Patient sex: M
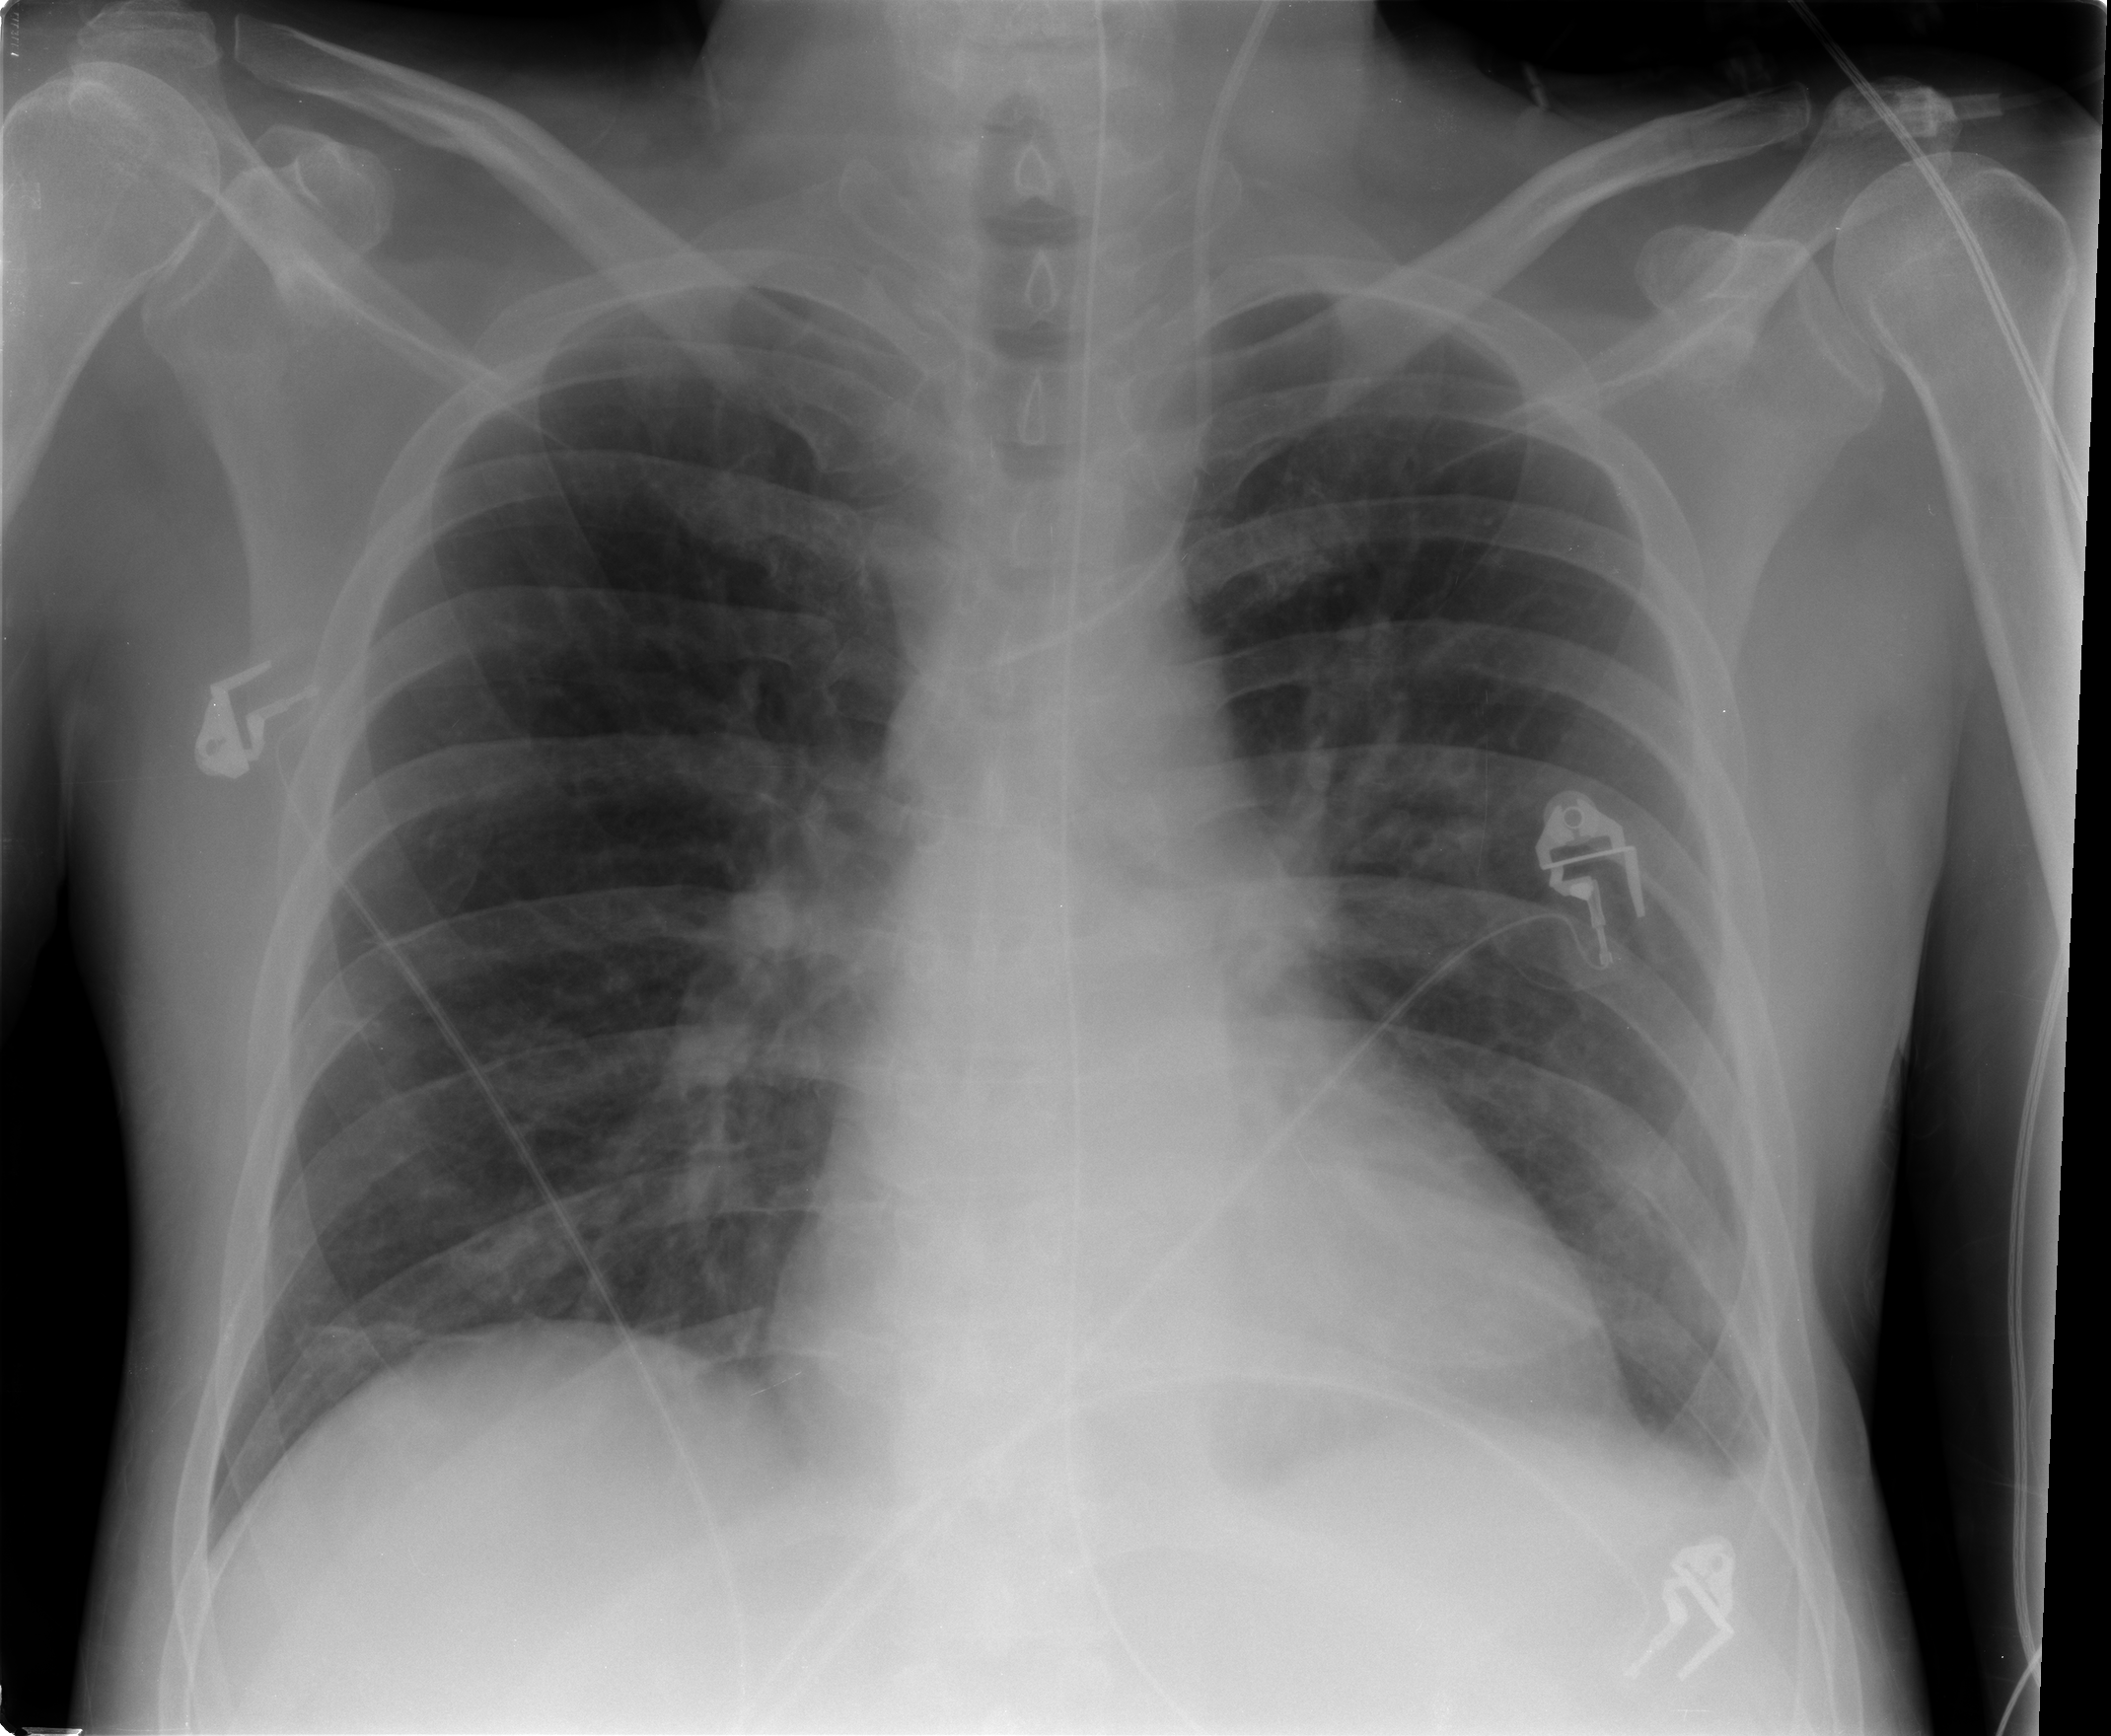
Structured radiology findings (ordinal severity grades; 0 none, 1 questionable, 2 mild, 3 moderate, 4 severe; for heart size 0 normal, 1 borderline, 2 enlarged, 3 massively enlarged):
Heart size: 0
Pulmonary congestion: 0
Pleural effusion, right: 0
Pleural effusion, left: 2
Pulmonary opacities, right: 1
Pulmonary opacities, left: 0
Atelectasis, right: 0
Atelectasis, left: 2